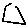
Label: triangle